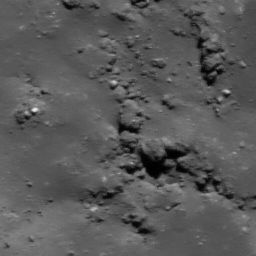
Pit: Tycho 29a
Host crater: Tycho
Host type: impact_melt
Lunar coordinates: latitude -42.847, longitude 348.542